Interaction volume radius: 10 \u00c5
Interaction volume height: 30 \u00c5
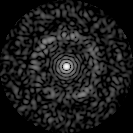
Disorder parameter: 0.8406